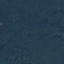
Land use / land cover class: Forest